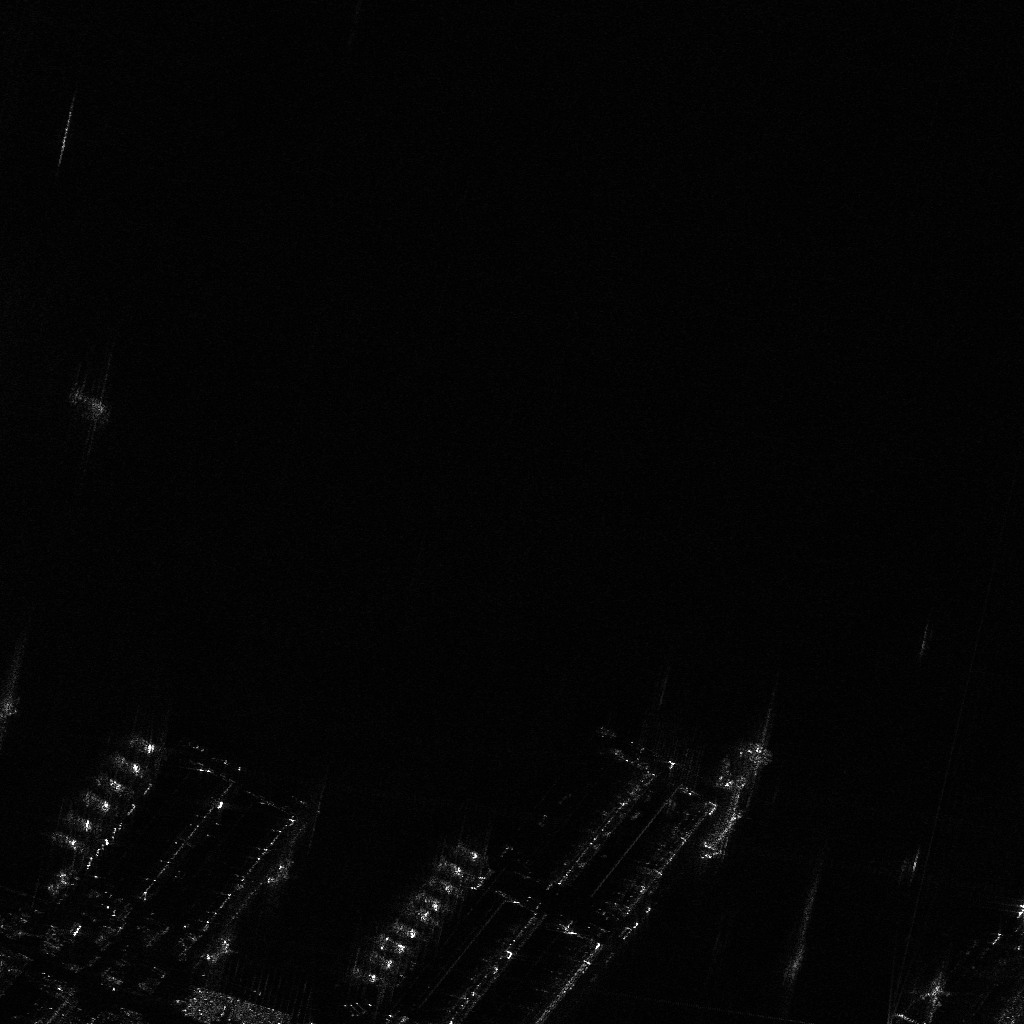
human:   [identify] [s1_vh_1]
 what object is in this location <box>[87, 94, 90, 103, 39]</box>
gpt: <ref>1 medium dredger at the bottom right</ref>